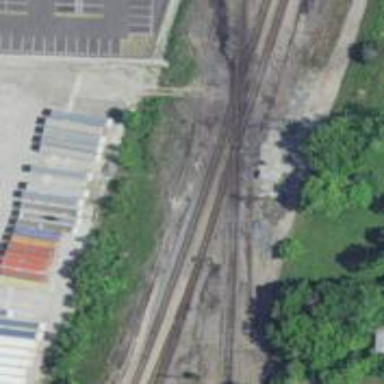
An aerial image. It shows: Railway crossing.